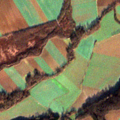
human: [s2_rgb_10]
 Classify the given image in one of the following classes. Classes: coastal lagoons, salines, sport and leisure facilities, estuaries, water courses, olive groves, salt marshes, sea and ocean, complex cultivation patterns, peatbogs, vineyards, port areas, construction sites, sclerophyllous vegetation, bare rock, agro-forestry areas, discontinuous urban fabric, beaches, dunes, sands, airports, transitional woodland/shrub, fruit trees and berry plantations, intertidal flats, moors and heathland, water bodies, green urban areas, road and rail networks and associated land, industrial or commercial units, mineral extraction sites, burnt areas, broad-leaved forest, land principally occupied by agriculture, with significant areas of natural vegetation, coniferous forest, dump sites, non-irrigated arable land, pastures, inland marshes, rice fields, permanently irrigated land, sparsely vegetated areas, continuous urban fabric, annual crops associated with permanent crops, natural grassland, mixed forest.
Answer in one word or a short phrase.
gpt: non-irrigated arable land, land principally occupied by agriculture, with significant areas of natural vegetation, broad-leaved forest